Question: So I'm still pretty new to VIM but I've managed so far. I am using <URL> in my syntax folder. But whenever I paste python code from outside into VIM, the indentation is different. VIM syntax makes a tab, that is 8 char wide, but pasted text is 4 whitespaces. You can see it on this pic:

Is the syntax file wrong? Or should I adjust some settings?
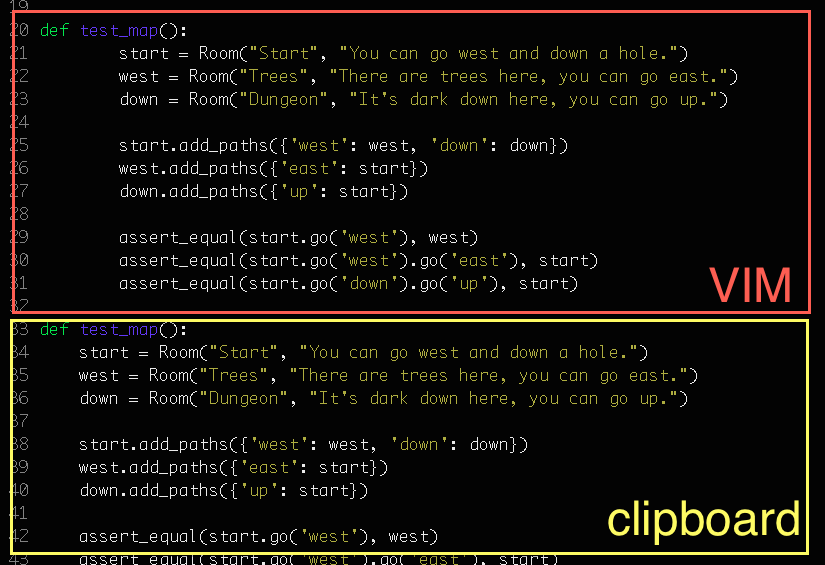
Answer: You may just have vim set to convert spaces to tabs. Try setting:
'''
tabstop=4 shiftwidth=4 expandtab
'''
in your .vimrc. Also, before you paste, just do
'''
:set paste
'''
Then insert, paste, then
'''
:set nopaste
'''
Here is a good writeup on <URL>.